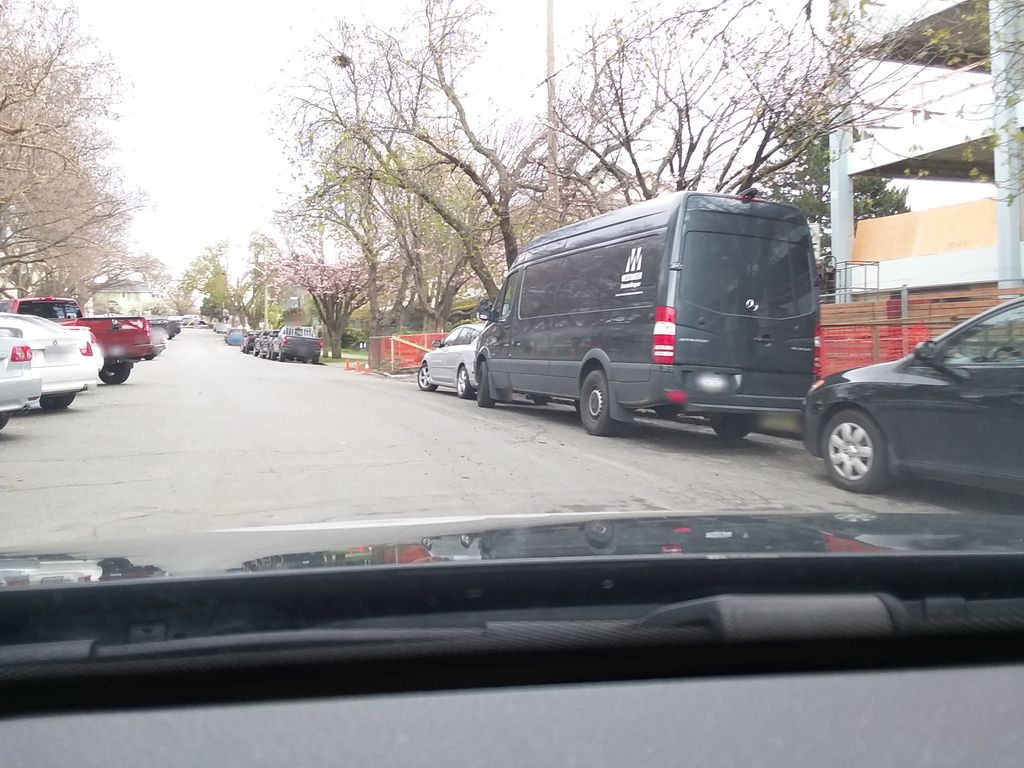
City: victoria